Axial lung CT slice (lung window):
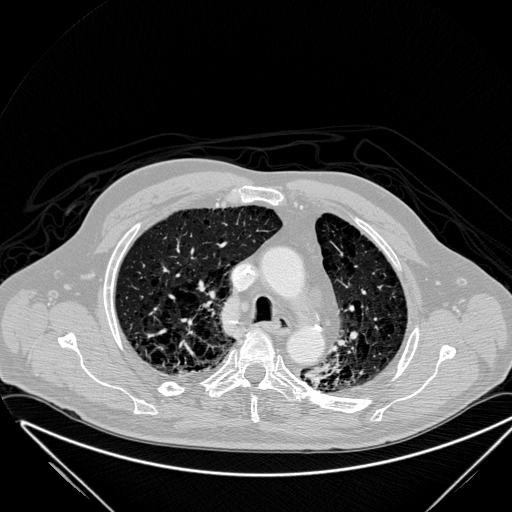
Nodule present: no